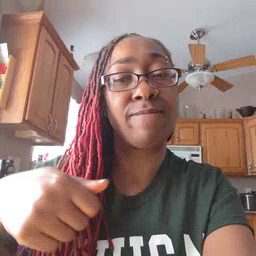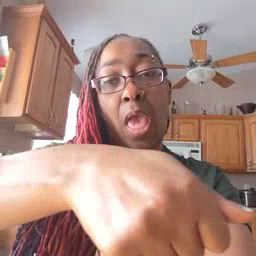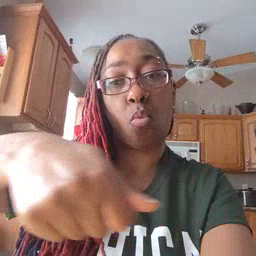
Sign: vacuum